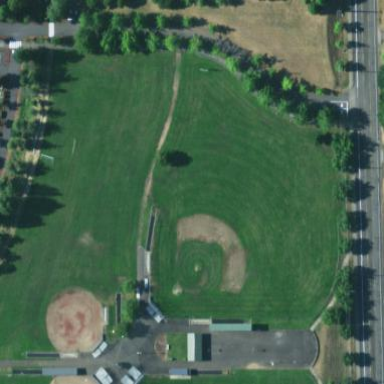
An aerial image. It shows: Baseball pitch for leisure and sports activities.